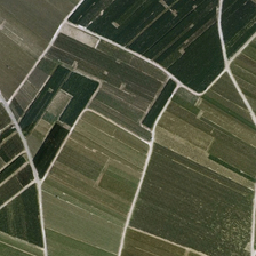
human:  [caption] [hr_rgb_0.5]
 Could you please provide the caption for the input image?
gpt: There are several paths near the green wheat field.

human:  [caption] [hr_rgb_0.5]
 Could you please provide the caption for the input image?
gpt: There are several roads near the green wheat field.

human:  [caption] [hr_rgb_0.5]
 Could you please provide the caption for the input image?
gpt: There are several paths near the green wheat fields.

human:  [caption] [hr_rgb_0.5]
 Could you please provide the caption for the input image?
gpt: There are many roads near the green wheat fields.

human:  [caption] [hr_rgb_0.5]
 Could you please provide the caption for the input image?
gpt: There are several paths near the fields of green wheat.